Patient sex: F
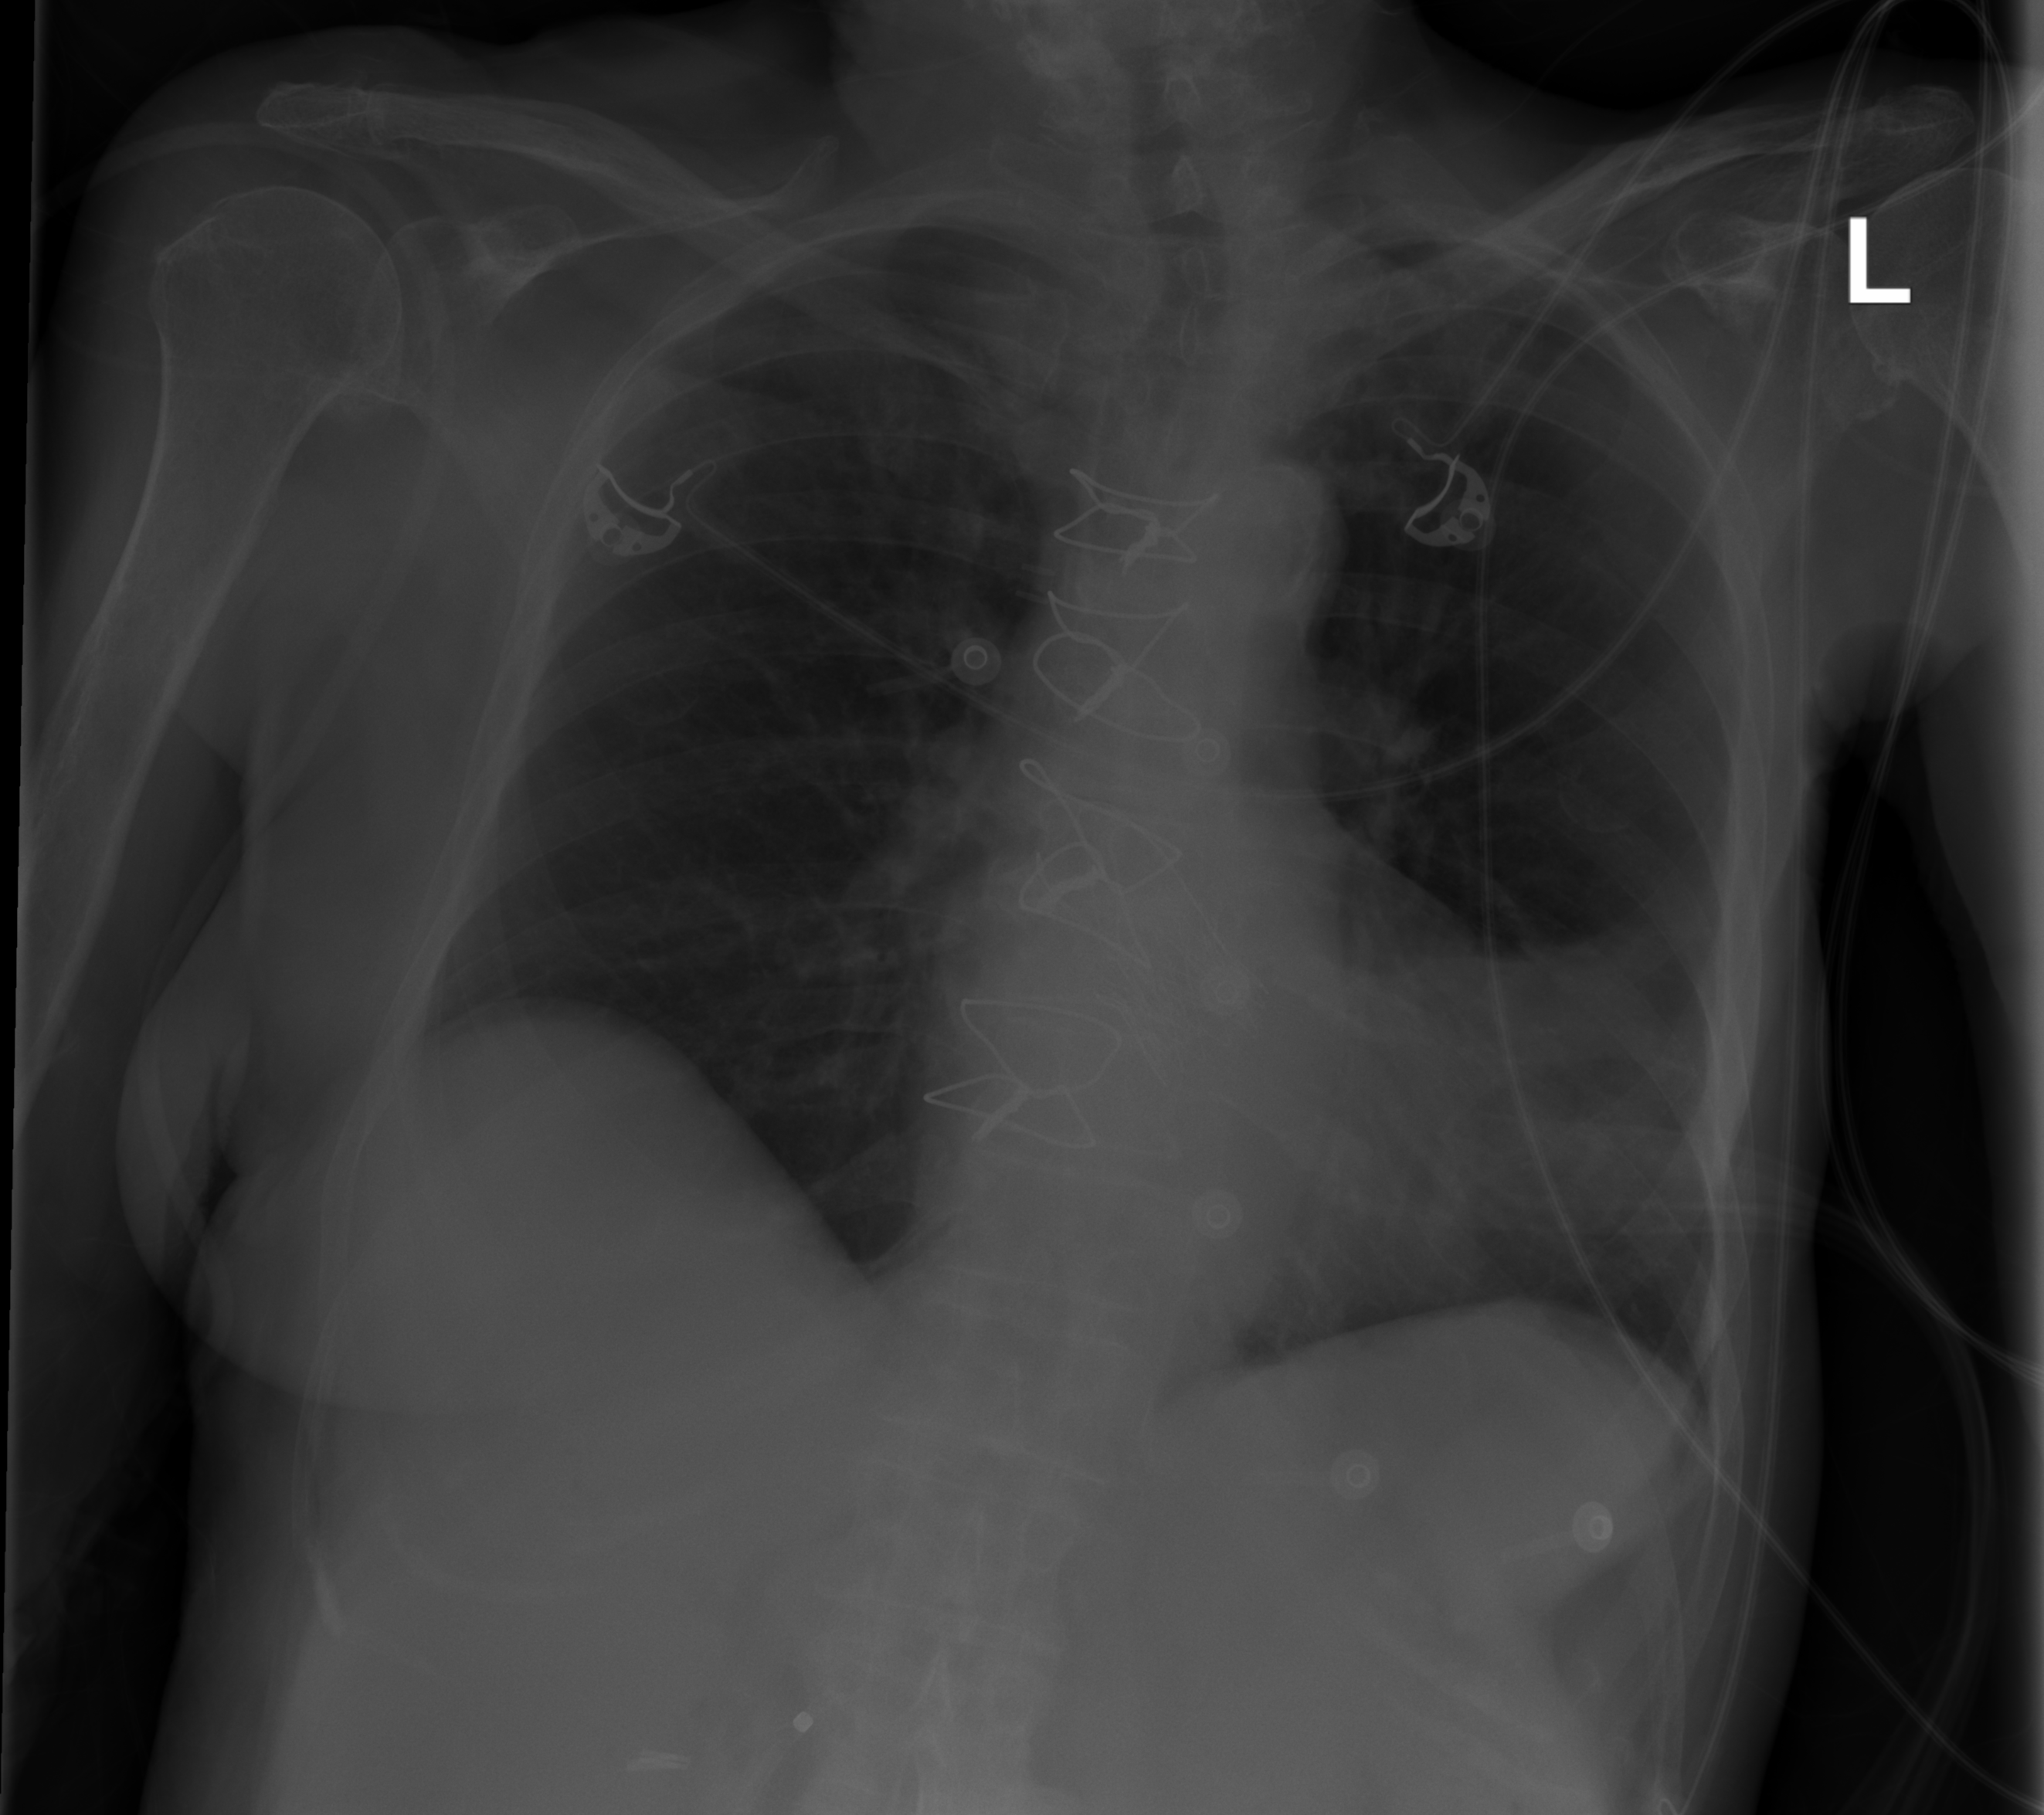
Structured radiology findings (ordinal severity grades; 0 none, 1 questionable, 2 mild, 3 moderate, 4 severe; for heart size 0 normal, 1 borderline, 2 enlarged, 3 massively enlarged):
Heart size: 2
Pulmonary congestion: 0
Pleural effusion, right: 0
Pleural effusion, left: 0
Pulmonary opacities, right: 0
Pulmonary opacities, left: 0
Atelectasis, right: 1
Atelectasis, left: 2